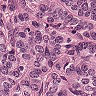
Metastatic tissue present: yes